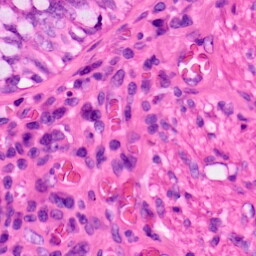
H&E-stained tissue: Lung